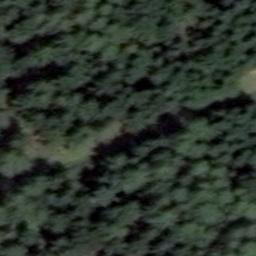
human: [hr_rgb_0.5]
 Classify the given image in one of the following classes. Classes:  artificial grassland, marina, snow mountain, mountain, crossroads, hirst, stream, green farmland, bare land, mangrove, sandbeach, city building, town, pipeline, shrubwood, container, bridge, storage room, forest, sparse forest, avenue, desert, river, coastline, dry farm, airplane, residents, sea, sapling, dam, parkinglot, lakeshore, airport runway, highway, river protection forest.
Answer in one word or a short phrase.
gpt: forest